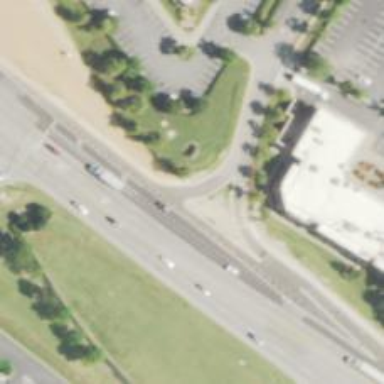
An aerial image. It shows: Asphalt footway with uncontrolled crossing marked by lines.